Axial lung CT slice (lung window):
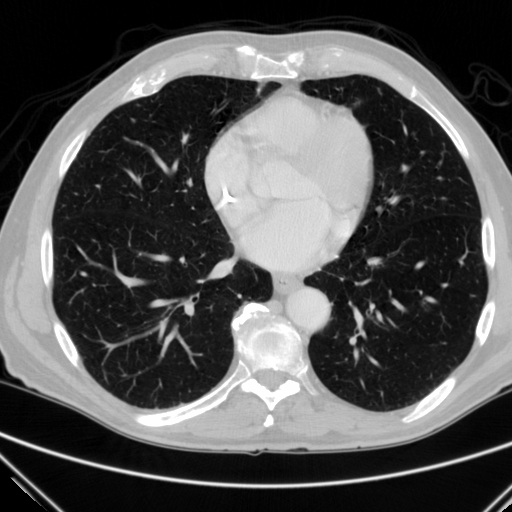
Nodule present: no